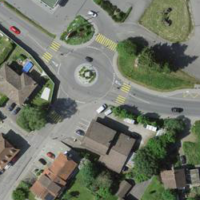
EUNIS habitat code: 54
Species observed at this site:
Ranunculus repens
Acer pseudoplatanus